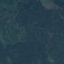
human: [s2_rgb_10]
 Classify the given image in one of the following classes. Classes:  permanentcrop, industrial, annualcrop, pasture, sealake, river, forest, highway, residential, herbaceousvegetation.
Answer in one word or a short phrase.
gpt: Forest